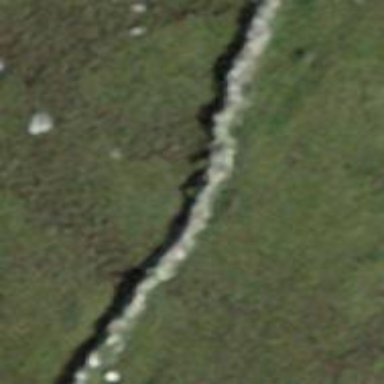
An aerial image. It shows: Wall is shown in the image.